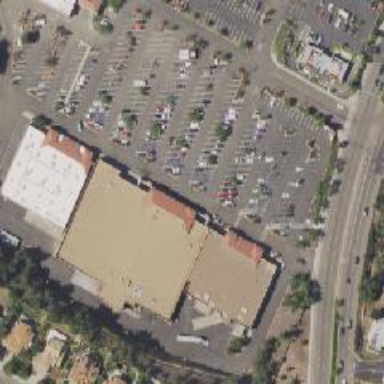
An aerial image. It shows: Supermarket.